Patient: sex F, age 48
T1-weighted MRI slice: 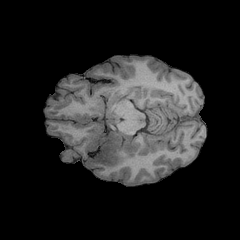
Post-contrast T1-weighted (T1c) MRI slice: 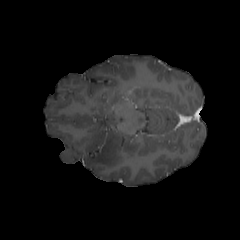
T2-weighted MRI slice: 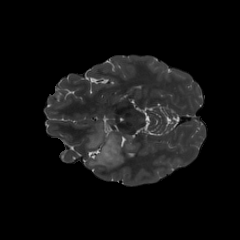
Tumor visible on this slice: yes
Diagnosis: Astrocytoma, IDH-mutant
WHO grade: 2